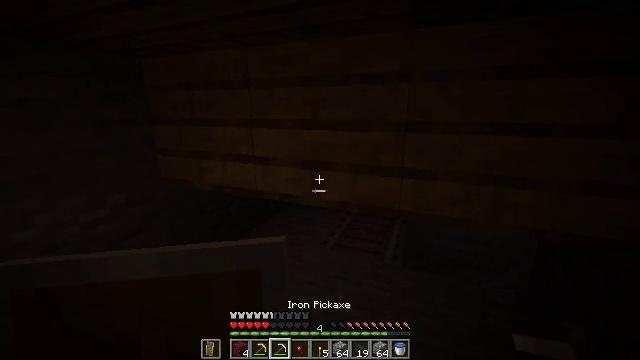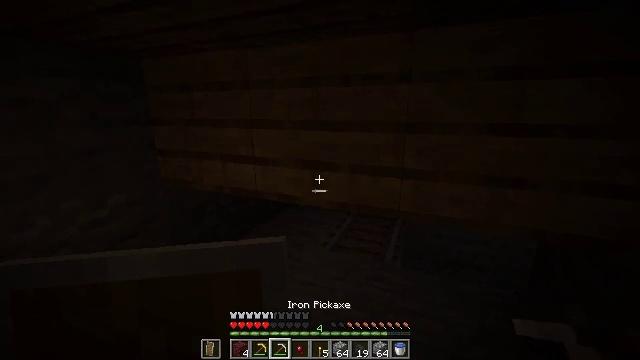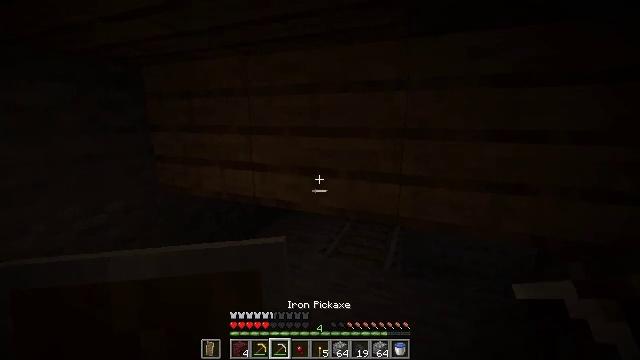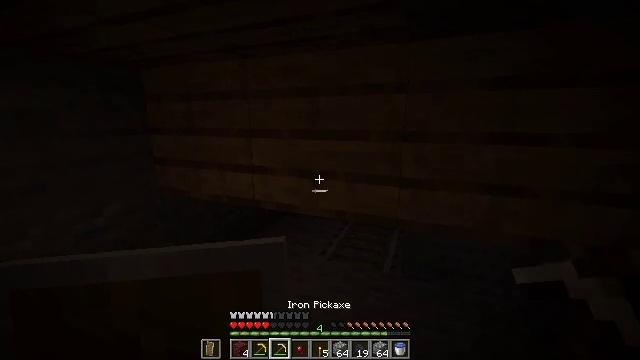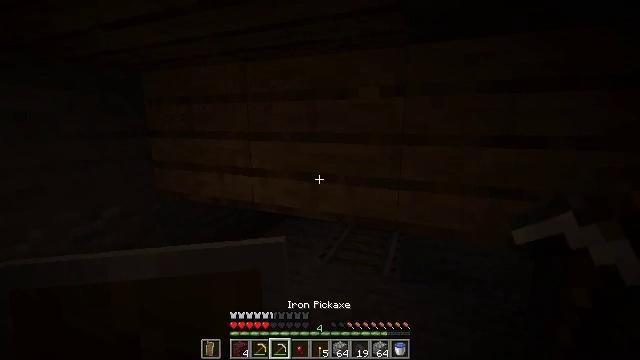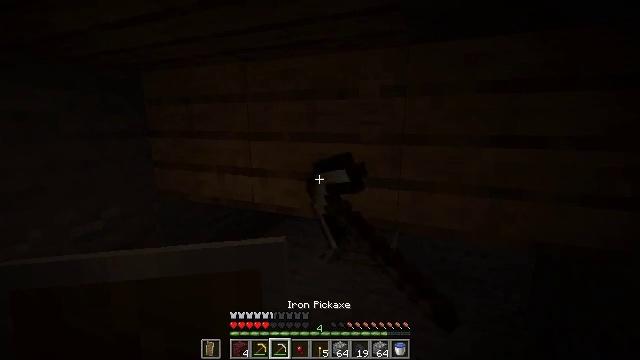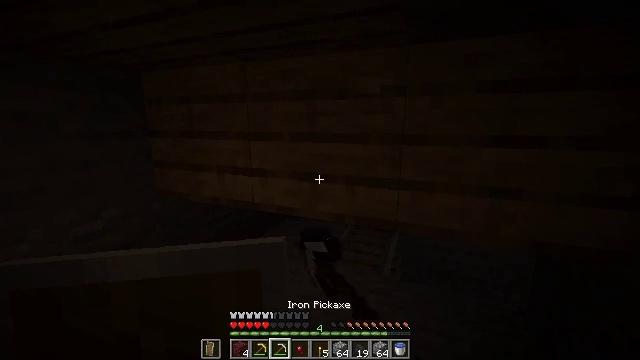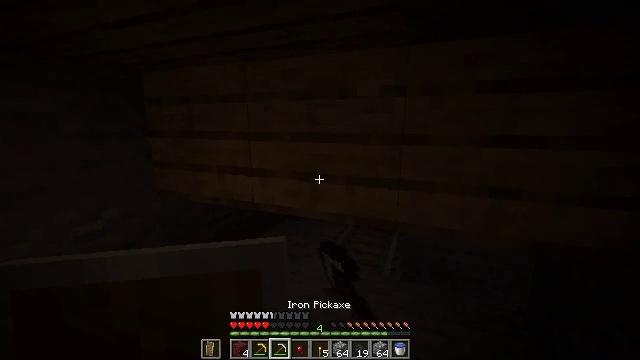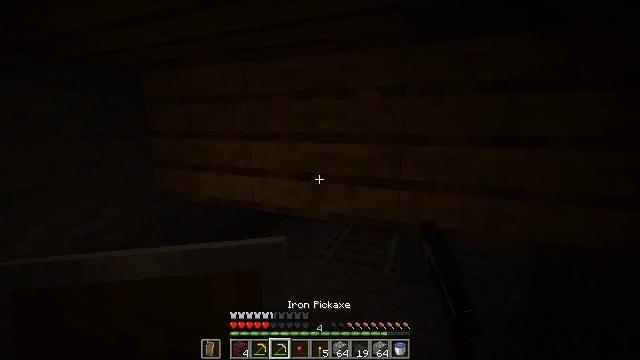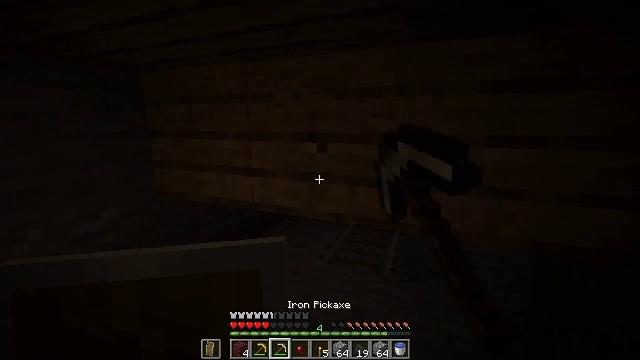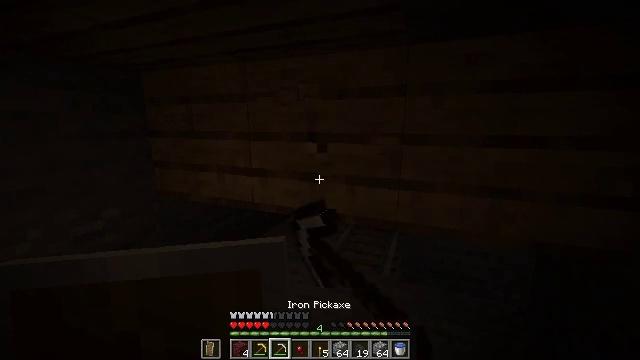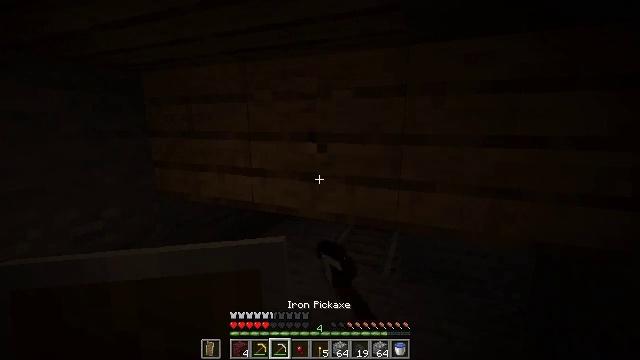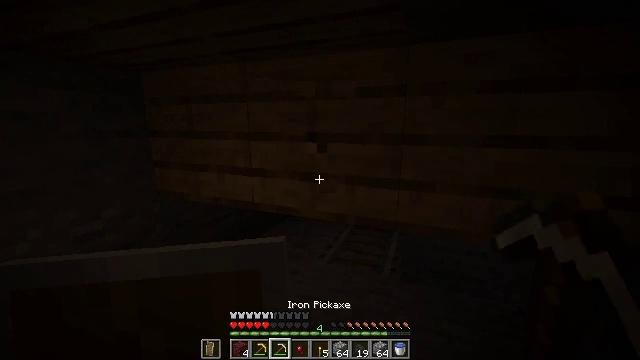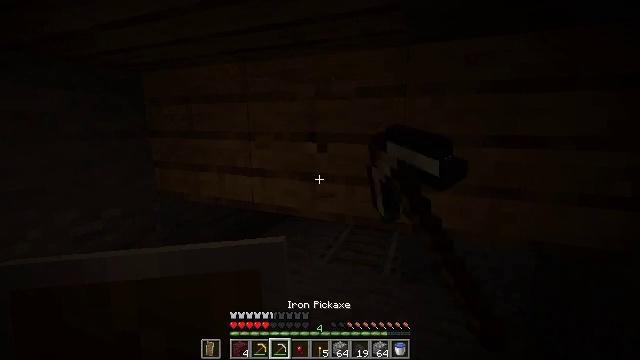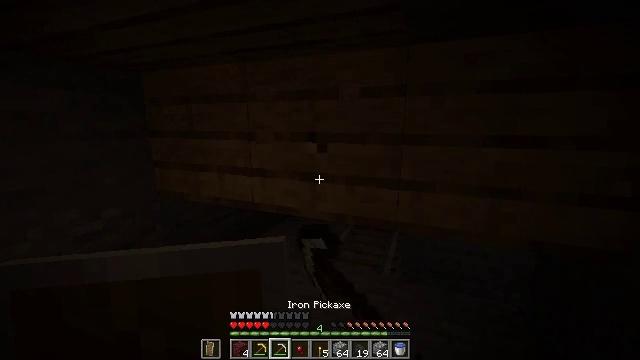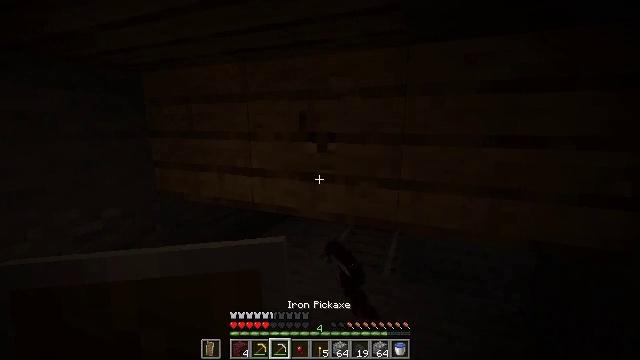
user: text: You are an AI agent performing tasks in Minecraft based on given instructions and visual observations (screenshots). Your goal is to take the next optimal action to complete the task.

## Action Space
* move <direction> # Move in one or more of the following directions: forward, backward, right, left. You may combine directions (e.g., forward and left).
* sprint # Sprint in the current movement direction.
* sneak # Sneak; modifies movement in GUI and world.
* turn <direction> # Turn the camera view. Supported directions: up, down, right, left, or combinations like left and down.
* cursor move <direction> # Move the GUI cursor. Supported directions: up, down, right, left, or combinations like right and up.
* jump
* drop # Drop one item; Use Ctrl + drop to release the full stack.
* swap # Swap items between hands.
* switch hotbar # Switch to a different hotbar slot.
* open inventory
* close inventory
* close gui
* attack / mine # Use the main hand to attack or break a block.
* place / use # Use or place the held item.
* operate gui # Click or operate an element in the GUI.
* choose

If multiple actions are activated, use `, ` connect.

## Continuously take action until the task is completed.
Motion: motion action
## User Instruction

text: Retrieve oak planks from the wooden block.
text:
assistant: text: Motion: no_op
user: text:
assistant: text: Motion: turn up
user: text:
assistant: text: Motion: no_op
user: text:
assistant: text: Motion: attack / mine
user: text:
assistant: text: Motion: attack / mine
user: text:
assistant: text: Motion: attack / mine
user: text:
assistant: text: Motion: attack / mine
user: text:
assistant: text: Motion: attack / mine
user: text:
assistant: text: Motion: attack / mine
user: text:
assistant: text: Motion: attack / mine
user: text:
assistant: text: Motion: attack / mine
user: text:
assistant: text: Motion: attack / mine
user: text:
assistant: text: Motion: attack / mine
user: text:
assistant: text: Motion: attack / mine
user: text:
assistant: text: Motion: attack / mine
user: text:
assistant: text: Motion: attack / mine
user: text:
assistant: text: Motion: attack / mine
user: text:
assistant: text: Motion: attack / mine
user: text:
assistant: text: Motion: attack / mine
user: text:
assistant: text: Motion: attack / mine
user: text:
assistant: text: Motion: attack / mine
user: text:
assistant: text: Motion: attack / mine
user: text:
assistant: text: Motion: attack / mine
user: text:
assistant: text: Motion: attack / mine
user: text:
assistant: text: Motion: attack / mine
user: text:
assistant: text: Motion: attack / mine
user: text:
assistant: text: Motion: attack / mine
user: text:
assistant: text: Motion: attack / mine
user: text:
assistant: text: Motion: attack / mine
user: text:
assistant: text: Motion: attack / mine